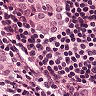
Metastatic tissue present: yes